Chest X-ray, PA view. Patient: 70 years old, sex M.
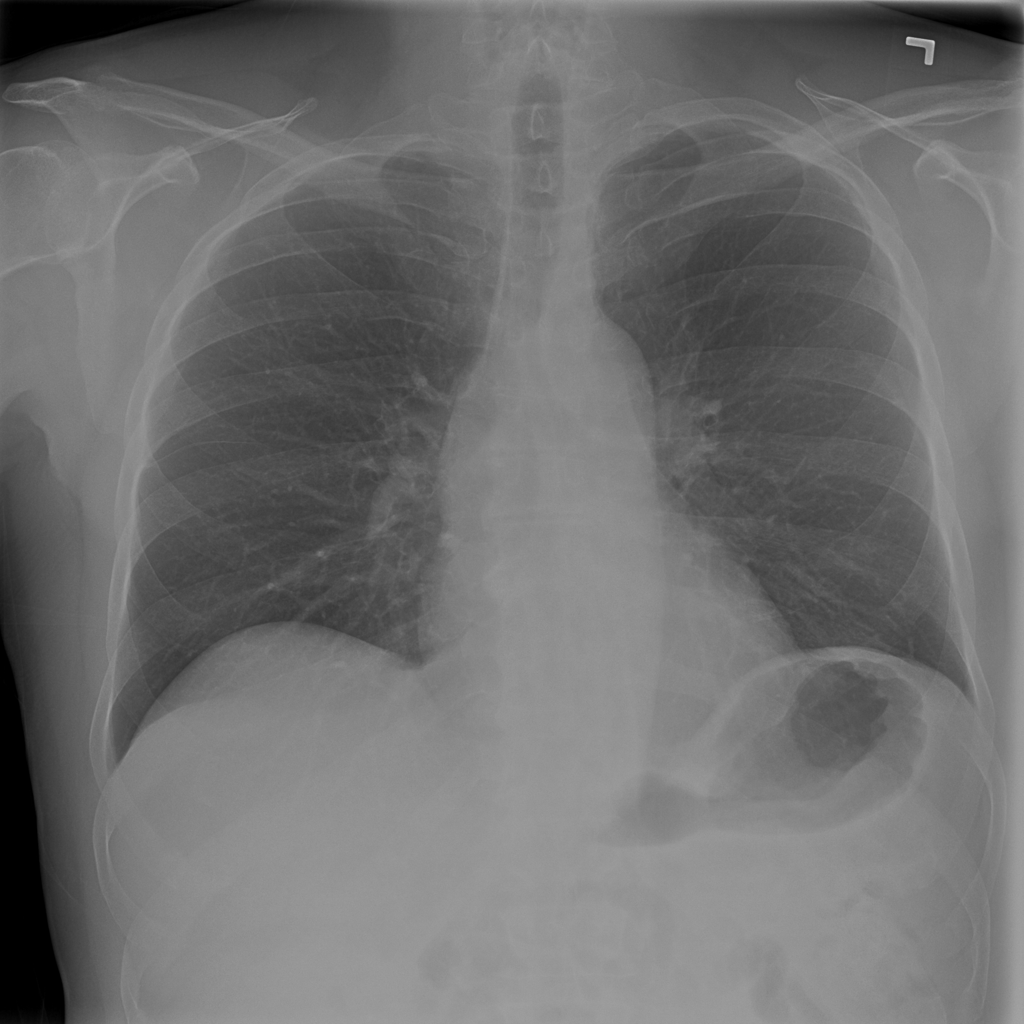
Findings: No Finding